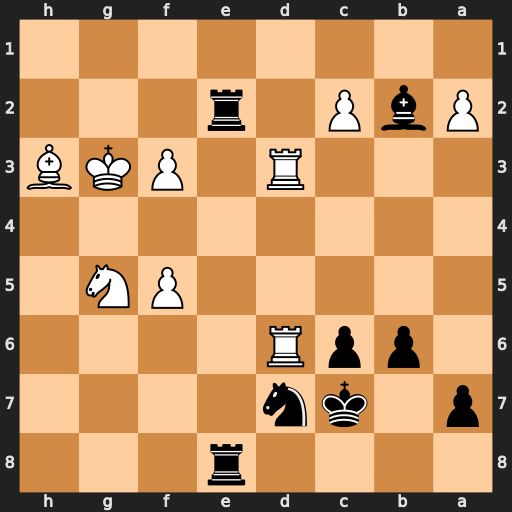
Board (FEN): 4r3/p1kn4/1ppR4/5PN1/8/3R1PKB/PbP1r3/8
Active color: b
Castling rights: -
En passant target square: -
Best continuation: Be5+ f4 Bxd6